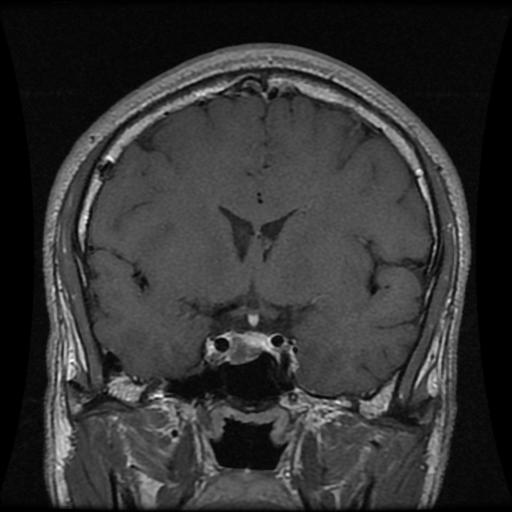
Label: pituitary